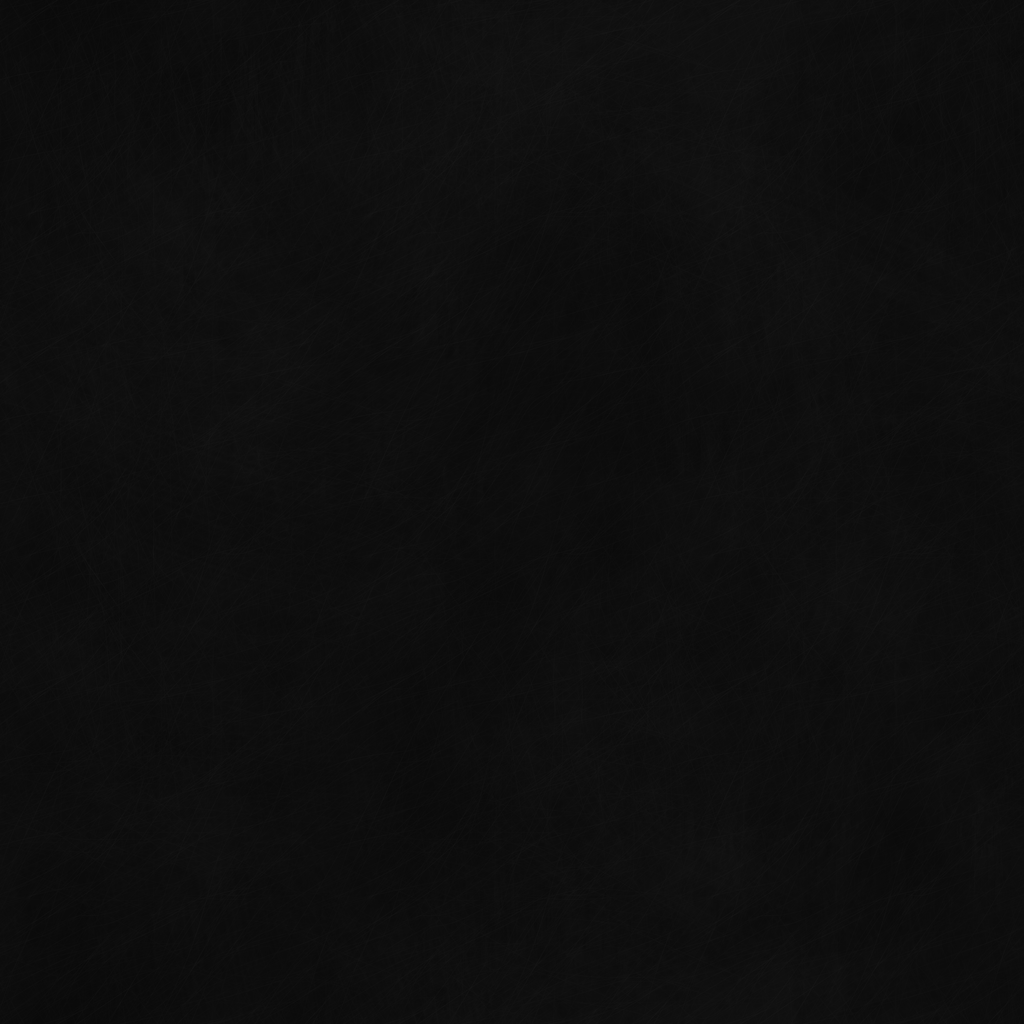
Texture map type: Roughness